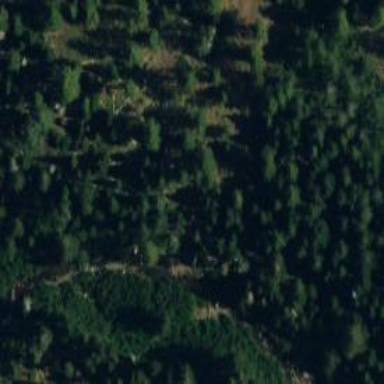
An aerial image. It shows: Evergreen needle-leaved forest.